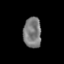
Tissue: prostate
Cell type: T cells
Senescence score: 0.3509
Nuclear area (px): 546
Mean DAPI intensity: 121.515